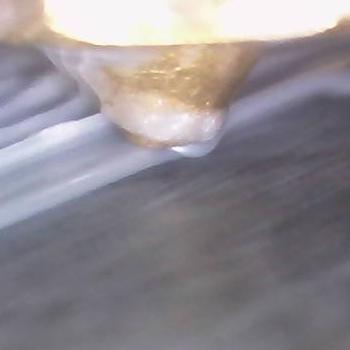
Flow rate: 168%